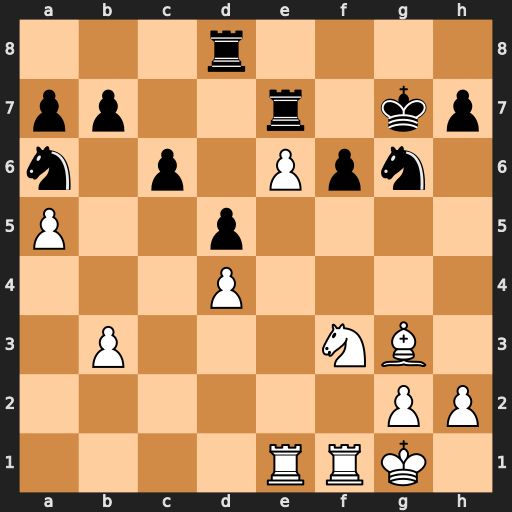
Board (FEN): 3r4/pp2r1kp/n1p1Ppn1/P2p4/3P4/1P3NB1/6PP/4RRK1
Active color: w
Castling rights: -
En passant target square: -
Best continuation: Nh4 Nxh4 Bxh4 Rf8 Re3